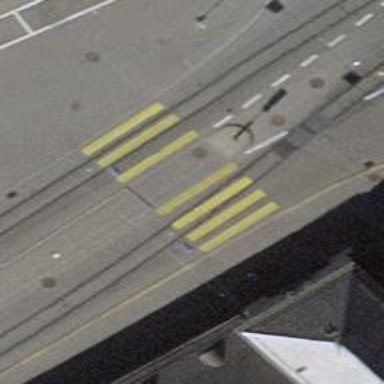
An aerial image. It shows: Tram crossing on the railway.